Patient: sex M, age 52
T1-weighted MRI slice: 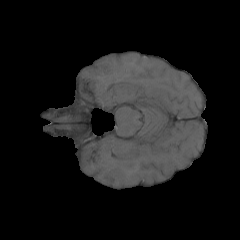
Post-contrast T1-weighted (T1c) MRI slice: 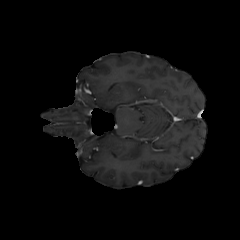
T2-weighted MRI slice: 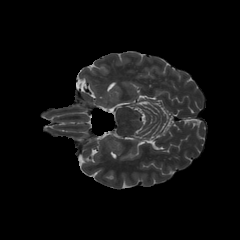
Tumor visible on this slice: no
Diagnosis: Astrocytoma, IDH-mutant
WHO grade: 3